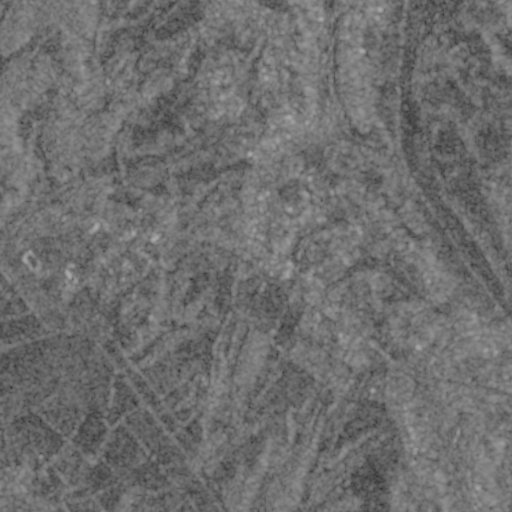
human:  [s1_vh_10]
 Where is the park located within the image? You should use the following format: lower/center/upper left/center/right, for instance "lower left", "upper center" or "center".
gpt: The park is located in the center left of the image.
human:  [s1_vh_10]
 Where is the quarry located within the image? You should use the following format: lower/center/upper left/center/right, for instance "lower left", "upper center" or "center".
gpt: The quarry is located in the upper right of the image.
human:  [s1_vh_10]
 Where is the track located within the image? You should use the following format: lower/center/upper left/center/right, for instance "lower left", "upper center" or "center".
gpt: There is no track in the image.

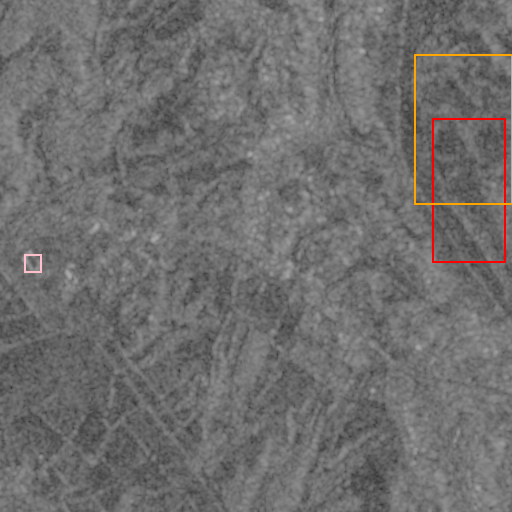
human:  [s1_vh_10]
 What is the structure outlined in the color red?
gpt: The structure outlined in red is a crop field.
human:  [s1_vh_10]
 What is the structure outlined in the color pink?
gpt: The structure outlined in pink is a park.
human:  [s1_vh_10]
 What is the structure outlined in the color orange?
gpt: The structure outlined in orange is a quarry.
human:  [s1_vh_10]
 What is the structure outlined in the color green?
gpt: There is no green outline.